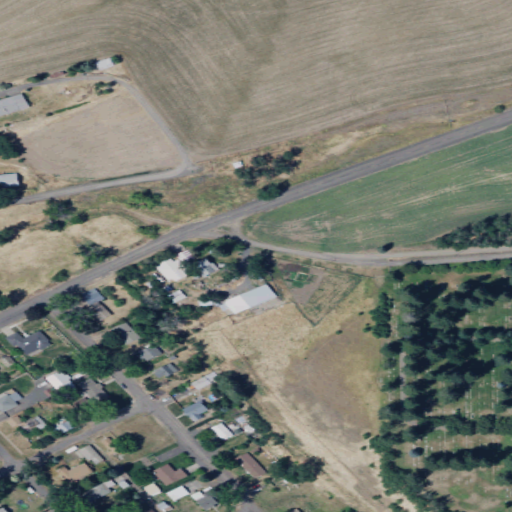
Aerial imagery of valley in Washington named Mustard Hollow containing open development, cultivated crops, low intensity development, grassland, evergreen forest, medium intensity development, pasture, and high intensity development